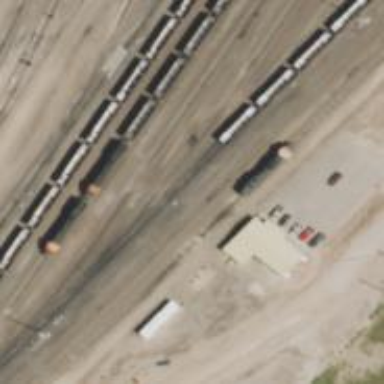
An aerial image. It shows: Railway yard.